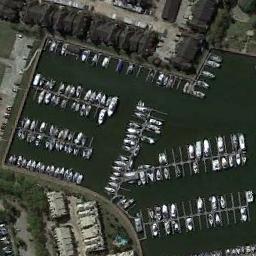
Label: harbor